Question: I have two tables 1. Staff 2. Clients
Each Staff has some Clients. I want to write an Stored Procedure that returns me staff name and its clients name and Clients address.
How can I achieve this?
I want to make a report from the returned result which will be like this:

This staff has three clients and their addresses are being shown respectively. This is just an example.
I can have more than one staff. This report is in simple HTML, I have to make it in SQL Server Reporting Services.
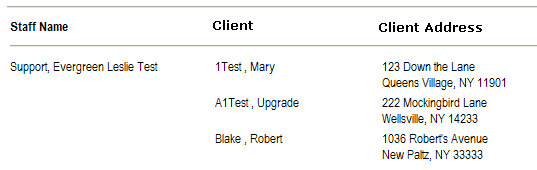
Answer: Create a query that joins the Staff and Client tables together, and in SSRS, group by the staff name. It's pretty simple to do.